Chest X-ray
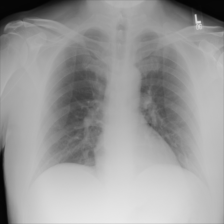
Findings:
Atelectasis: negative
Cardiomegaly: negative
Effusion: negative
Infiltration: negative
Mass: negative
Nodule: negative
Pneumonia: negative
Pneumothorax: negative
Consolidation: negative
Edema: negative
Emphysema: negative
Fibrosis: negative
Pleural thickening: negative
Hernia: negative